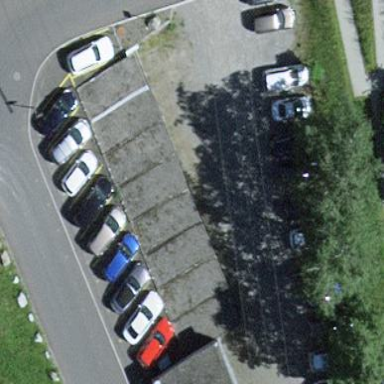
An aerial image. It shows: Parking area.